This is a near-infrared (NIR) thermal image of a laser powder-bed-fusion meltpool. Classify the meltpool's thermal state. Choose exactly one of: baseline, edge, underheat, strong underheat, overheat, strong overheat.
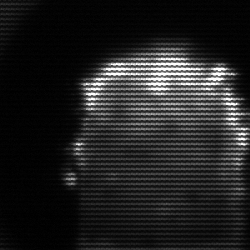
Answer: baseline